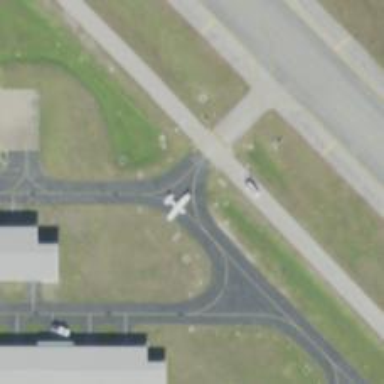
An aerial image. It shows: Image of taxiway at airport.